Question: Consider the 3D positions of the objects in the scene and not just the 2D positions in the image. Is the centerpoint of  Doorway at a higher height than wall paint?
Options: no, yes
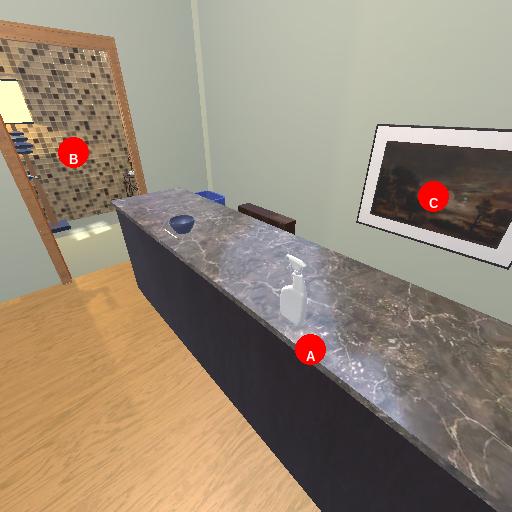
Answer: no